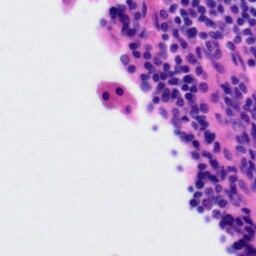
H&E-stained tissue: Tonsil